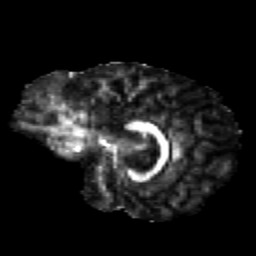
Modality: FA
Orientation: sagittal
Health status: healthy
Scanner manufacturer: siemens
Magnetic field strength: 3 T
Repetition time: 12 s
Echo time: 0.092 s